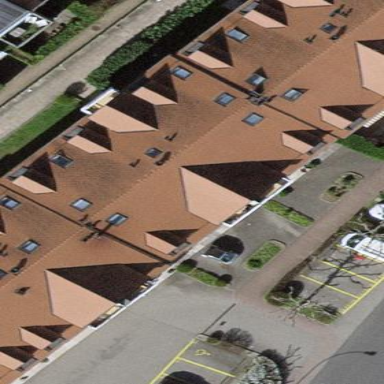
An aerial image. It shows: View of apartment building.